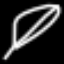
Label: leaf